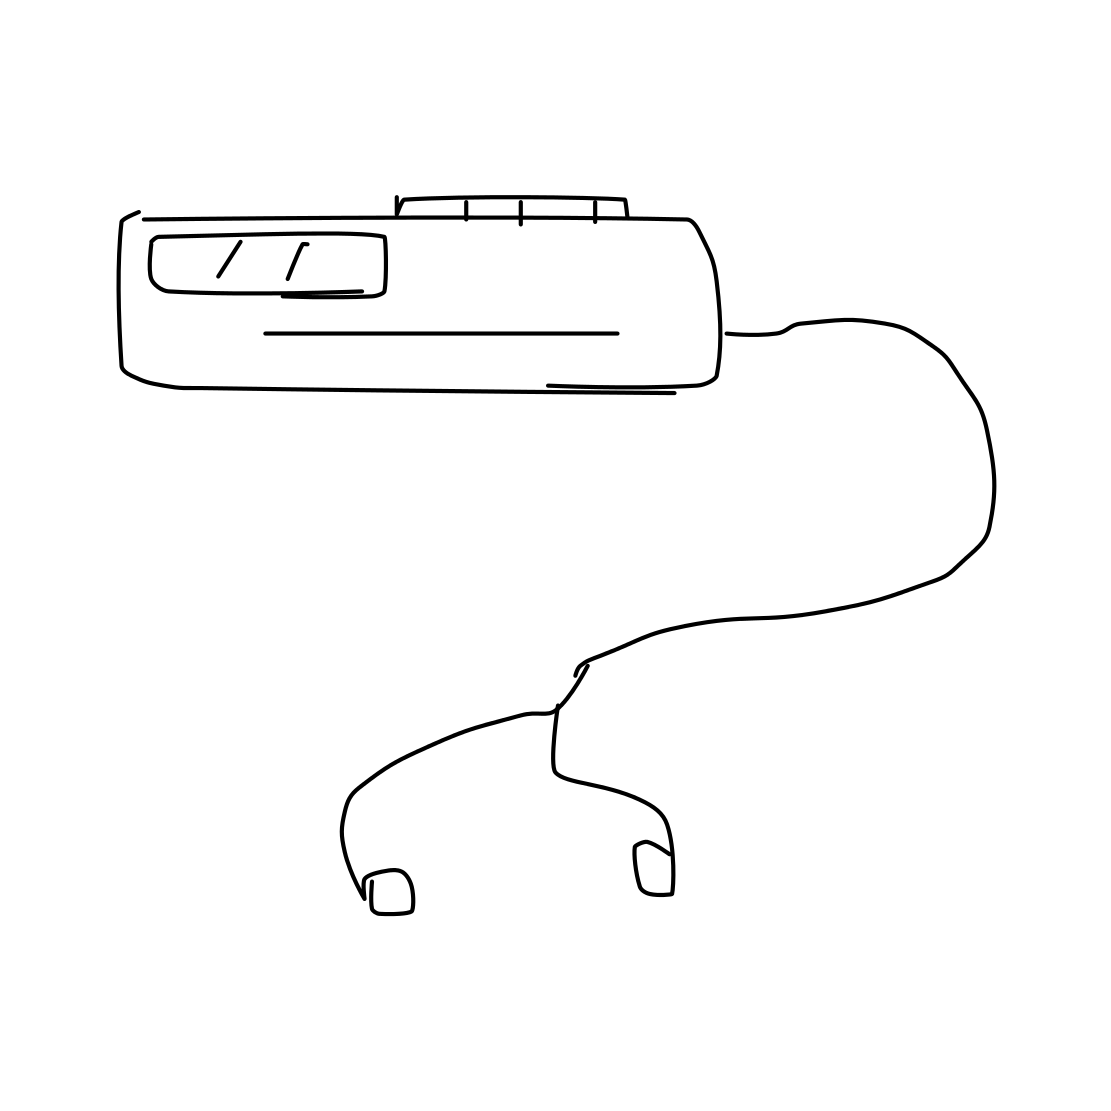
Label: ipod